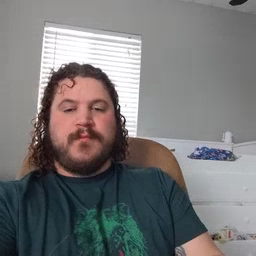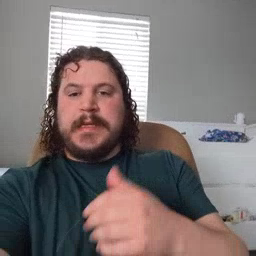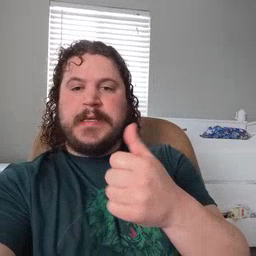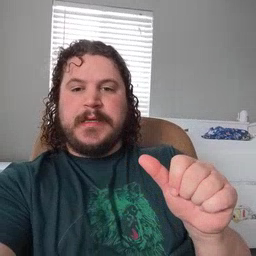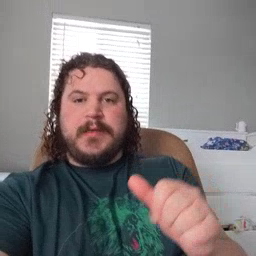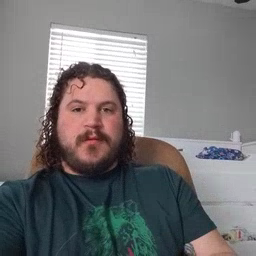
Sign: any